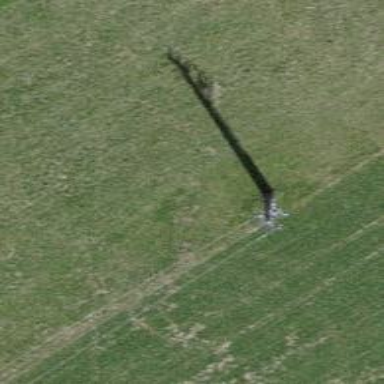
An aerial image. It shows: Power line is depicted.